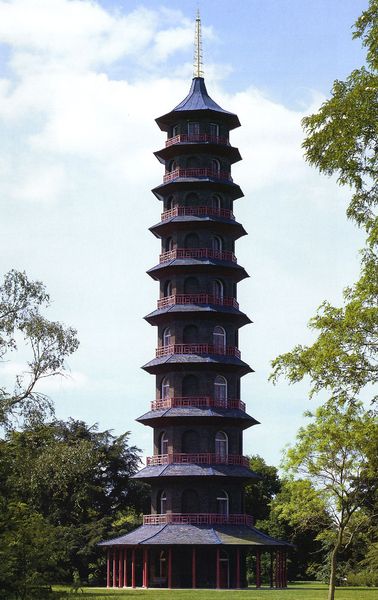
Titel: Chinesische Pagode im Kew Garden, London
Künstler: Sir William Chambers
Standort: London, Kew Gardens (EU - GB)
Schlagwörter: baum, himmel, wolken, bäume, grün, braun, fenster, holz, schwarz, säule, säulen, dach, gebäude, gras, haus, park, rasen, rot, wiese, architektur, spitze, feld, büsche, rund, turm, garten, balkon, farbig, dächer, giebel, geländer, foto, fotografie, bögen, umgang, münchen, asien, rundbögen, etagen, stockwerke, englischer garten, pagode, achteckig, umlaufend, giebekl, zutm, aetagen